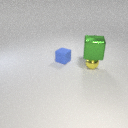
large green metal cube above small yellow metal sphere